Question: In a catalyst Swift project a UIViewController subclass creates a TouchBar like this:
'''
override func makeTouchBar() -> NSTouchBar? {
let touchBar = NSTouchBar()
touchBar.delegate = self
touchBar.defaultItemIdentifiers = [<<some>>]
touchBar.customizationAllowedItemIdentifiers = [<<more>>]
touchBar.customizationIdentifier = "com.me.myapp.touchbar"
return touchBar
}
'''
The default items show up on the TouchBar, but there is no menu item to customize them.
Reading <URL> there are two options:
## 1: NSApplication
> The Customization Menu Item
A user invokes the customization UI for a particular NSTouchBar object, when it is visible in the Touch Bar, by choosing the bar customization menu item. To enable this menu item you must explicitly opt-in, which you can do in the following ways:- -
Trying to do either of those yields a ''NSApplication' is unavailable in Mac Catalyst' error.
So after some googling around I found this:
'''
NSClassFromString("NSApplication")?.setValue(true, forKeyPath: "sharedApplication.automaticCustomizeTouchBarMenuItemEnabled")
print(NSClassFromString("NSApplication")?.value(forKeyPath: "sharedApplication.isAutomaticCustomizeTouchBarMenuItemEnabled"))
'''
This compiles and executes fine. It even prints out 'Optional(1)' where there was an 'Optional(0)' before. But the menu item still is not there. I tried this at the point where I generate the TouchBar, where I generate the Menu, and in 'func application(_, didFinishLaunchingWithOptions)', but to no avail.
I cannot get the second one to not give me an error.
## 2: TouchBar
Curiously the NSTouchBar has <URL>, but running
'''
NSTouchBar.isAutomaticCustomizeTouchBarMenuItemEnabled = true
'''
at any point (which compiles, too) yields no difference.
## Question
Is this a missing feature or is there a way to achieve it. And if so: how?
# Edit
I am customizing the menu bar. Due to an error, setting the same shortcut for two options, causes the following output in Xcode:
'''
2020-02-15 14:08:01.492510+0100 Myapp[71888:<PHONE>] [MenuBuilder] Menu has duplicates --
<_UIImmutableKeyCommand: 0x60000374e700> -> Title: Toggle Center Column Action: executeOptionForKeyCommand: Input: 1 + (UIKeyModifierCommand)
<_UIImmutableKeyCommand: 0x60000374e640> -> Title: Toggle Left Column Action: executeOptionForKeyCommand: Input: 1 + (UIKeyModifierCommand)
Make a symbolic breakpoint at _UIMenuBuilderError to catch this in the debugger.
2020-02-15 14:08:01.492701+0100 Myapp[71888:<PHONE>] *** Assertion failure in -[_UIMenuBuilder _insertMenu:intoParentMenu:newParentMenu:], /BuildRoot/Library/Caches/com.apple.xbs/Sources/UIKitCore/UIKit-3901.4.905/UIMenu/UIMenuBuilder.m:456
2020-02-15 14:08:01.492950+0100 Myapp[71888:<PHONE>] [General] inserted menu has duplicate submenu, command or key command, or a key command is missing input or action
2020-02-15 14:08:01.497025+0100 Myapp[71888:<PHONE>] [General] (
0 CoreFoundation 0x00007fff2f3858ab __exceptionPreprocess + 250
1 libobjc.A.dylib 0x00007fff6563f805 objc_exception_throw + 48
2 CoreFoundation 0x00007fff2f3aed10 +[NSException raise:format:arguments:] + 88
3 Foundation 0x00007fff31aa7241 -[NSAssertionHandler handleFailureInMethod:object:file:lineNumber:description:] + 191
4 UIKitCore 0x00007fff6d31dded -[_UIMenuBuilder _insertMenu:intoParentMenu:newParentMenu:] + 1426
5 UIKitCore 0x00007fff6d31e9ef -[_UIMenuBuilder insertChildMenu:atStartOfMenuForIdentifier:] + 177
6 Myapp 0x000000010010a87b $s5Myapp11AppDelegateC9buildMenu4withySo13UIMenuBuilder_p_tF + 4987
7 Myapp 0x000000010010b150 $s5Myapp11AppDelegateC9buildMenu4withySo13UIMenuBuilder_p_tFTo + 64
8 UIKitCore 0x00007fff6d31c428 -[UIResponder _buildMenuFromChainWithBuilder:] + 115
9 UIKitCore 0x00007fff6d31c17f -[UIMenuSystem _newBuilderFromResponderChain:] + 72
10 UIKitCore 0x00007fff6d31c114 -[UIMenuSystem _automaticallyRebuildIfNeeded] + 88
11 UIKitCore 0x00007fff6d31c09e -[UIMenuSystem _rootMenu] + 27
12 UIKitCore 0x00007fff6d3144d9 -[_UIMenuBarController _rebuildRootCommandGroup] + 66
13 Foundation 0x00007fff3197ffab -[__NSObserver _doit:] + 296
14 CoreFoundation 0x00007fff2f2ff35f __CFNOTIFICATIONCENTER_IS_CALLING_OUT_TO_AN_OBSERVER__ + 12
15 CoreFoundation 0x00007fff2f2ff2f3 ___CFXRegistrationPost1_block_invoke + 63
16 CoreFoundation 0x00007fff2f2ff268 _CFXRegistrationPost1 + 372
17 CoreFoundation 0x00007fff2f2feebe ___CFXNotificationPost_block_invoke + 97
18 CoreFoundation 0x00007fff2f2ce7e2 -[_CFXNotificationRegistrar find:object:observer:enumerator:] + 1575
19 CoreFoundation 0x00007fff2f2cdc82 _CFXNotificationPost + 1351
20 Foundation 0x00007fff319e6048 postQueueNotifications + 718
21 CoreFoundation 0x00007fff2f3090ee __CFRUNLOOP_IS_CALLING_OUT_TO_AN_OBSERVER_CALLBACK_FUNCTION__ + 23
22 CoreFoundation 0x00007fff2f309014 __CFRunLoopDoObservers + 457
23 CoreFoundation 0x00007fff2f308832 __CFRunLoopRun + 1514
24 CoreFoundation 0x00007fff2f307bd3 CFRunLoopRunSpecific + 499
25 HIToolbox 0x00007fff2de5d65d RunCurrentEventLoopInMode + 292
26 HIToolbox 0x00007fff2de5d39d ReceiveNextEventCommon + 600
27 HIToolbox 0x00007fff2de5d127 _BlockUntilNextEventMatchingListInModeWithFilter + 64
28 AppKit 0x00007fff2c4cdba4 _DPSNextEvent + 990
29 AppKit 0x00007fff2c4cc380 -[NSApplication(NSEvent) _nextEventMatchingEventMask:untilDate:inMode:dequeue:] + 1352
30 AppKit 0x00007fff2c4be09e -[NSApplication run] + 658
31 AppKit 0x00007fff2c490465 NSApplicationMain + 777
32 AppKit 0x00007fff2c7b369c _NSApplicationMainWithInfoDictionary + 16
33 UIKitMacHelper 0x00007fff602de8f1 UINSApplicationMain + 322
34 UIKitCore 0x00007fff6d186273 UIApplicationMain + 2105
35 Myapp 0x000000010010b39b main + 75
36 libdyld.dylib 0x00007fff669ad7fd start + 1
)
2020-02-15 14:08:27.979587+0100 Myapp[71888:<PHONE>] [Layout] Unable to simultaneously satisfy constraints:
(
"<NSAutoresizingMaskLayoutConstraint:0x600002183ac0 h=-&- v=-&- _SC_RESULTS_TABLE.minY == 0 (active, names: _SC_RESULTS_TABLE:0x100dc3140, '|':SCTMenuView:0x100dca2e0 )>",
"<NSAutoresizingMaskLayoutConstraint:0x600002183f70 h=-&- v=-&- V:|-(202)-[_SC_RESULTS_TABLE] (active, names: _SC_RESULTS_TABLE:0x100dc3140, '|':SCTMenuView:0x100dca2e0 )>",
"<NSAutoresizingMaskLayoutConstraint:0x60000217f200 h=--& v=--& SCTMenuView:0x100dca2e0.height == 59 (active)>"
)
Will attempt to recover by breaking constraint
<NSAutoresizingMaskLayoutConstraint:0x600002183f70 h=-&- v=-&- V:|-(202)-[_SC_RESULTS_TABLE] (active, names: _SC_RESULTS_TABLE:0x100dc3140, '|':SCTMenuView:0x100dca2e0 )>
Set the NSUserDefault NSConstraintBasedLayoutVisualizeMutuallyExclusiveConstraints to YES to have -[NSWindow visualizeConstraints:] automatically called when this happens. And/or, set a symbolic breakpoint on LAYOUT_CONSTRAINTS_NOT_SATISFIABLE to catch this in the debugger.
2020-02-15 14:08:29.504823+0100 Myapp[71888:<PHONE>] [MenuBuilder] Menu has duplicates --
<_UIImmutableKeyCommand: 0x60000375e400> -> Title: Toggle Center Column Action: executeOptionForKeyCommand: Input: 1 + (UIKeyModifierCommand)
<_UIImmutableKeyCommand: 0x60000375e340> -> Title: Toggle Left Column Action: executeOptionForKeyCommand: Input: 1 + (UIKeyModifierCommand)
Make a symbolic breakpoint at _UIMenuBuilderError to catch this in the debugger.
2020-02-15 14:08:29.504936+0100 Myapp[71888:<PHONE>] *** Assertion failure in -[_UIMenuBuilder _insertMenu:intoParentMenu:newParentMenu:], /BuildRoot/Library/Caches/com.apple.xbs/Sources/UIKitCore/UIKit-3901.4.905/UIMenu/UIMenuBuilder.m:456
2020-02-15 14:08:29.506015+0100 Myapp[71888:<PHONE>] [General] inserted menu has duplicate submenu, command or key command, or a key command is missing input or action
2020-02-15 14:08:29.514279+0100 Myapp[71888:<PHONE>] [General] (
0 CoreFoundation 0x00007fff2f3858ab __exceptionPreprocess + 250
1 libobjc.A.dylib 0x00007fff6563f805 objc_exception_throw + 48
2 CoreFoundation 0x00007fff2f3aed10 +[NSException raise:format:arguments:] + 88
3 Foundation 0x00007fff31aa7241 -[NSAssertionHandler handleFailureInMethod:object:file:lineNumber:description:] + 191
4 UIKitCore 0x00007fff6d31dded -[_UIMenuBuilder _insertMenu:intoParentMenu:newParentMenu:] + 1426
5 UIKitCore 0x00007fff6d31e9ef -[_UIMenuBuilder insertChildMenu:atStartOfMenuForIdentifier:] + 177
6 Myapp 0x000000010010a87b $s5Myapp11AppDelegateC9buildMenu4withySo13UIMenuBuilder_p_tF + 4987
7 Myapp 0x000000010010b150 $s5Myapp11AppDelegateC9buildMenu4withySo13UIMenuBuilder_p_tFTo + 64
8 UIKitCore 0x00007fff6d31c428 -[UIResponder _buildMenuFromChainWithBuilder:] + 115
9 UIKitCore 0x00007fff6d31c17f -[UIMenuSystem _newBuilderFromResponderChain:] + 72
10 UIKitCore 0x00007fff6d31c114 -[UIMenuSystem _automaticallyRebuildIfNeeded] + 88
11 UIKitCore 0x00007fff6d3cf5aa -[UIMenuSystem _keyCommands] + 27
12 UIKitCore 0x00007fff6d3cf375 -[UIApplication _keyCommands] + 105
13 UIKitCore 0x00007fff6dd17069 -[UIResponder _keyCommandForEvent:target:] + 182
14 UIKitCore 0x00007fff6dd17405 -[UIResponder _keyCommandForEvent:target:] + 1106
15 UIKitCore 0x00007fff6dd17405 -[UIResponder _keyCommandForEvent:target:] + 1106
16 UIKitCore 0x00007fff6dd17405 -[UIResponder _keyCommandForEvent:target:] + 1106
17 UIKitCore 0x00007fff6dd17405 -[UIResponder _keyCommandForEvent:target:] + 1106
18 UIKitCore 0x00007fff6dd17405 -[UIResponder _keyCommandForEvent:target:] + 1106
19 UIKitCore 0x00007fff6e0a36ce -[UIApplication(iOSMacSupport) _physicalKeyEvent:unmodified:shiftModified:commandModified:modifierFlags:isDown:timestampMachAbs:] + 517
20 UIKitCore 0x00007fff6e0a3803 -[UIApplication(iOSMacSupport) _sendKeyEvent:unmodified:shiftModified:commandModified:modifierFlags:isDown:timestampMachAbs:] + 116
21 UIKitCore 0x00007fff6e0a1c38 __58-[UIApplication(iOSMacSupport) _initiateIOSMacConnections]_block_invoke_3.396 + 124
22 UIKitMacHelper 0x00007fff602f4e3c -[UINSInputView _sendKeyEvent:isDown:] + 452
23 UIKitMacHelper 0x00007fff602f4ebd -[UINSInputView keyUp:] + 47
24 AppKit 0x00007fff2c675b98 -[NSWindow(NSEventRouting) _reallySendEvent:isDelayedEvent:] + 6512
25 AppKit 0x00007fff2c674005 -[NSWindow(NSEventRouting) sendEvent:] + 349
26 AppKit 0x00007fff2c672ccf -[NSApplication(NSEvent) sendEvent:] + 2739
27 AppKit 0x00007fff2c4be0cf -[NSApplication run] + 707
28 AppKit 0x00007fff2c490465 NSApplicationMain + 777
29 AppKit 0x00007fff2c7b369c _NSApplicationMainWithInfoDictionary + 16
30 UIKitMacHelper 0x00007fff602de8f1 UINSApplicationMain + 322
31 UIKitCore 0x00007fff6d186273 UIApplicationMain + 2105
32 Myapp 0x000000010010b39b main + 75
33 libdyld.dylib 0x00007fff669ad7fd start + 1
)
2020-02-15 14:08:30.338067+0100 Myapp[71888:<PHONE>] *** Assertion failure in -[NSApplication _commonBeginModalSessionForWindow:relativeToWindow:modalDelegate:didEndSelector:contextInfo:], /BuildRoot/Library/Caches/com.apple.xbs/Sources/AppKit/AppKit-1894.30.142/AppKit.subproj/NSApplication.m:3694
2020-02-15 14:08:30.338318+0100 Myapp[71888:<PHONE>] [General] Modal session requires modal window
2020-02-15 14:08:30.348833+0100 Myapp[71888:<PHONE>] [General] (
0 CoreFoundation 0x00007fff2f3858ab __exceptionPreprocess + 250
1 libobjc.A.dylib 0x00007fff6563f805 objc_exception_throw + 48
2 CoreFoundation 0x00007fff2f3aed10 +[NSException raise:format:arguments:] + 88
3 Foundation 0x00007fff31aa7241 -[NSAssertionHandler handleFailureInMethod:object:file:lineNumber:description:] + 191
4 AppKit 0x00007fff2c7cf9d0 -[NSApplication _commonBeginModalSessionForWindow:relativeToWindow:modalDelegate:didEndSelector:contextInfo:] + 1583
5 AppKit 0x00007fff2c7cf39b -[NSApplication beginModalSessionForWindow:] + 37
6 AppKit 0x00007fff2c7cf2fc __35-[NSApplication runModalForWindow:]_block_invoke_2 + 39
7 AppKit 0x00007fff2c7cf2c2 __35-[NSApplication runModalForWindow:]_block_invoke + 70
8 AppKit 0x00007fff2c7ceb4c _NSTryRunModal + 100
9 AppKit 0x00007fff2c7cea31 -[NSApplication runModalForWindow:] + 128
10 AppKit 0x00007fff2cd21be6 __82-[NSTouchBarCustomizationController toggleCustomizationPalette:forceControlStrip:]_block_invoke_4 + 148
11 AppKit 0x00007fff2cd244c7 ___NSRunLoopTimerCreateWithHandler_block_invoke + 34
12 CoreFoundation 0x00007fff2f324804 __CFRUNLOOP_IS_CALLING_OUT_TO_A_TIMER_CALLBACK_FUNCTION__ + 20
13 CoreFoundation 0x00007fff2f3243be __CFRunLoopDoTimer + 859
14 CoreFoundation 0x00007fff2f323e9e __CFRunLoopDoTimers + 317
15 CoreFoundation 0x00007fff2f308aed __CFRunLoopRun + 2213
16 CoreFoundation 0x00007fff2f307bd3 CFRunLoopRunSpecific + 499
17 HIToolbox 0x00007fff2de5d65d RunCurrentEventLoopInMode + 292
18 HIToolbox 0x00007fff2de5d2a9 ReceiveNextEventCommon + 356
19 HIToolbox 0x00007fff2de5d127 _BlockUntilNextEventMatchingListInModeWithFilter + 64
20 AppKit 0x00007fff2c4cdba4 _DPSNextEvent + 990
21 AppKit 0x00007fff2c4cc380 -[NSApplication(NSEvent) _nextEventMatchingEventMask:untilDate:inMode:dequeue:] + 1352
22 AppKit 0x00007fff2c4be09e -[NSApplication run] + 658
23 AppKit 0x00007fff2c490465 NSApplicationMain + 777
24 AppKit 0x00007fff2c7b369c _NSApplicationMainWithInfoDictionary + 16
25 UIKitMacHelper 0x00007fff602de8f1 UINSApplicationMain + 322
26 UIKitCore 0x00007fff6d186273 UIApplicationMain + 2105
27 Myapp 0x000000010010b39b main + 75
28 libdyld.dylib 0x00007fff669ad7fd start + 1
)
2020-02-15 14:08:31.815095+0100 Myapp[71888:<PHONE>] [AXRuntimeCommon] Unknown client: Myapp
'''
But then the customize TouchBar action shows up in the menu (all my custom ones are gone), the '❗MISSING LABEL❗' issue is easily fixed.
So I wondered whether it was my menu customization code causing the error, but uncommenting the entire 'override func buildMenu(with builder: UIMenuBuilder)' in my AppDelegate does not cause the customization menu to appear - only the shortcut collision does.

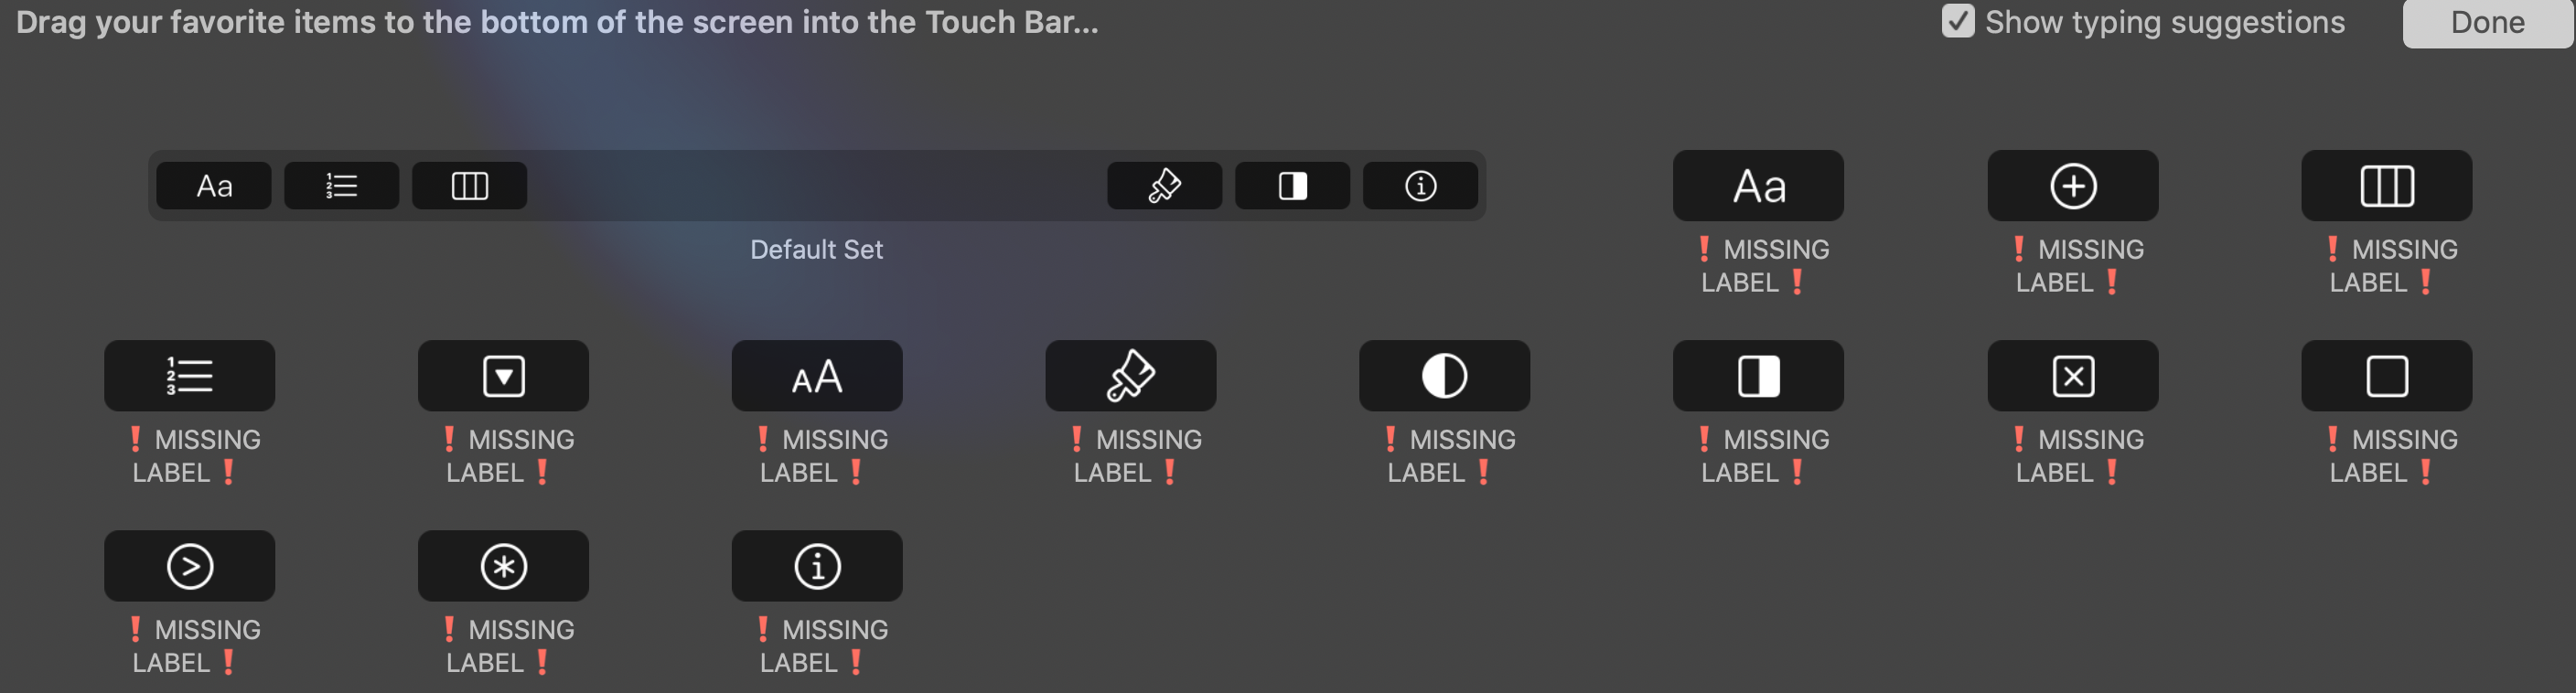
Answer: In my Swift Catalyst app (macOS 10.15.3, Xcode 11.3.1), I am able to call
'''
NSTouchBar.isAutomaticCustomizeTouchBarMenuItemEnabled = true
'''
in my 'override func makeTouchBar()' method, and the "Customize Touch Bar..." menu item appears in the "View" menu tab. For the missing labels, the following works:
'''
func touchBar(_ touchBar: NSTouchBar, makeItemForIdentifier identifier: NSTouchBarItem.Identifier) -> NSTouchBarItem? {
if identifier == yourIdentifier {
let item = NSPickerTouchBarItem(...)
item.customizationLabel = "View Segmented Control"
return item
}
return nil
}
'''